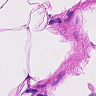
Metastatic tissue present: no